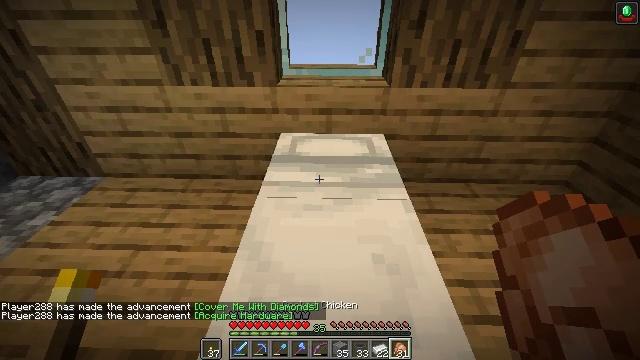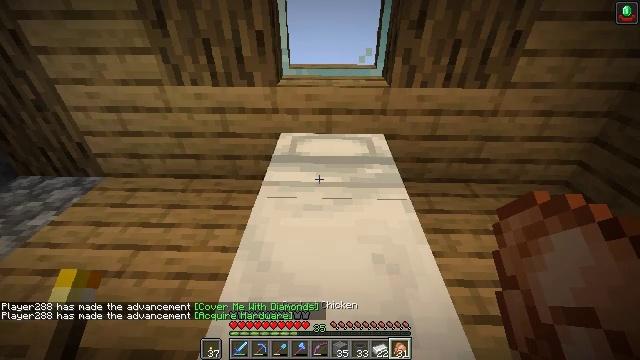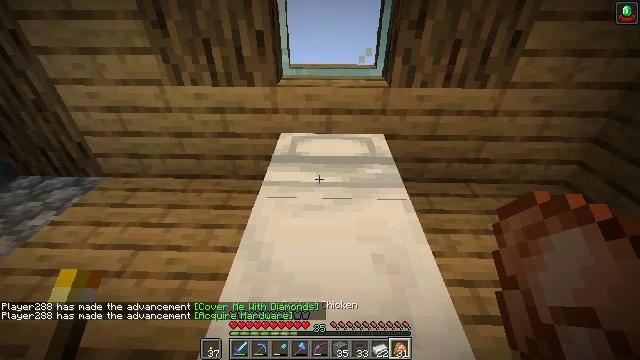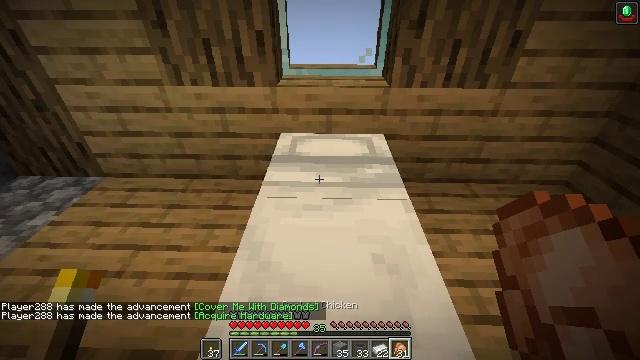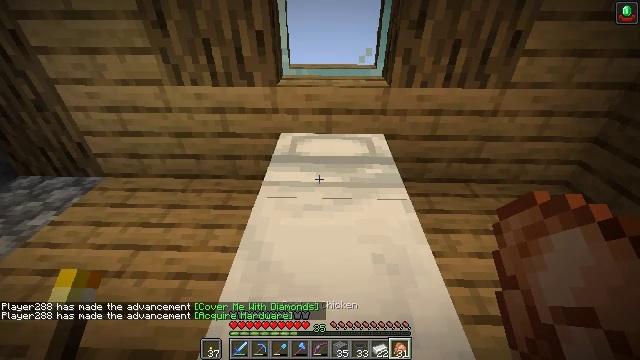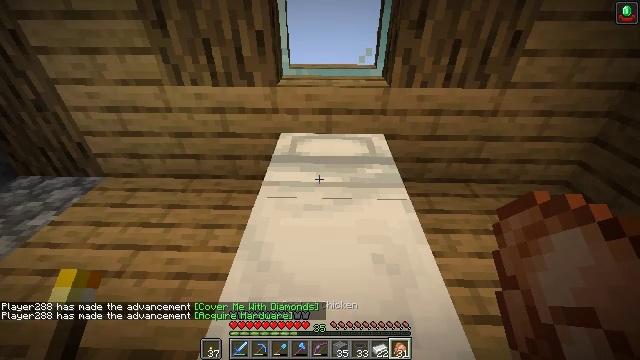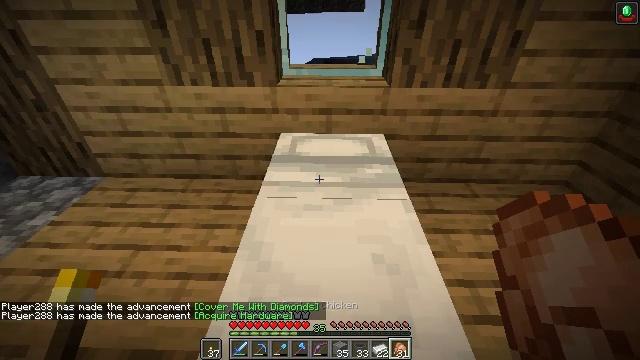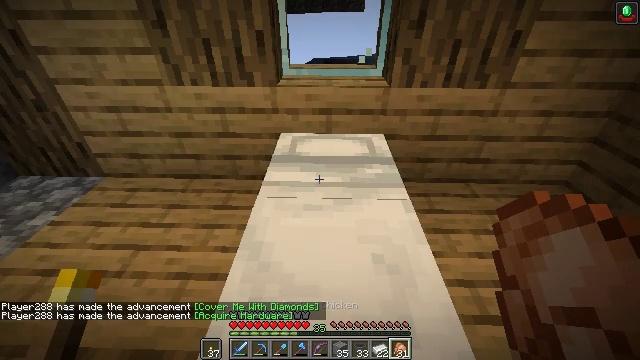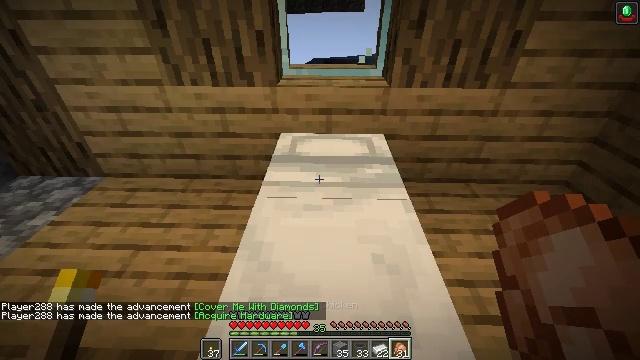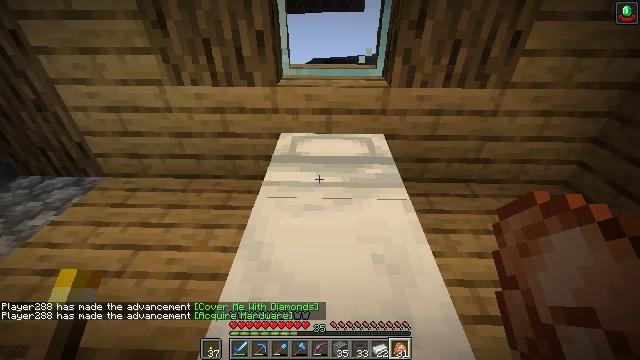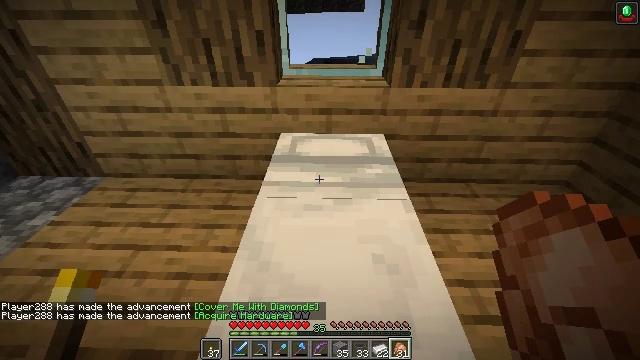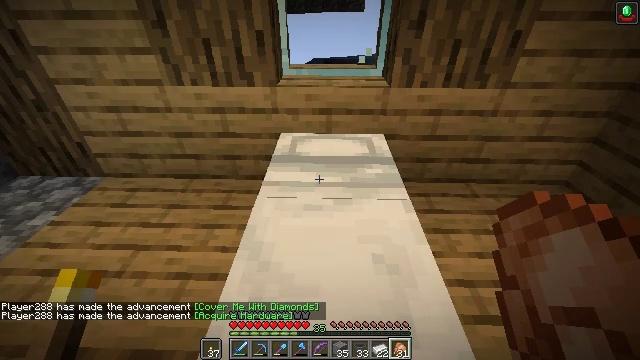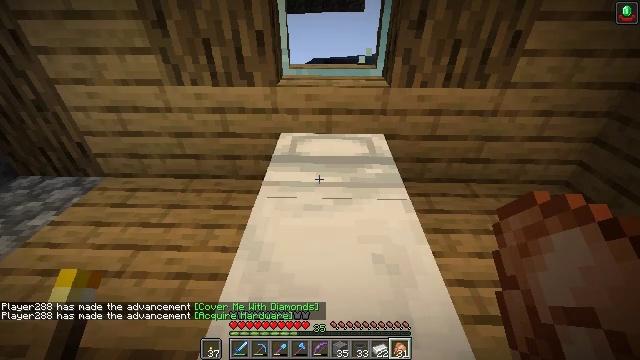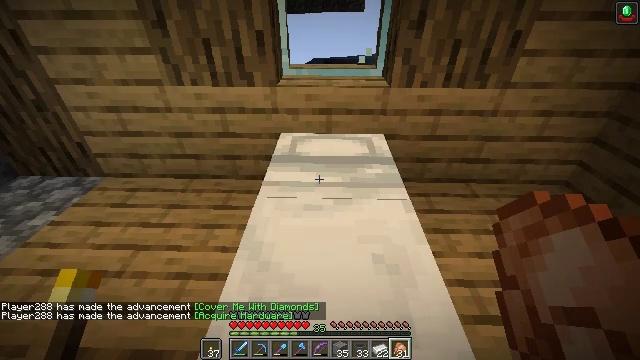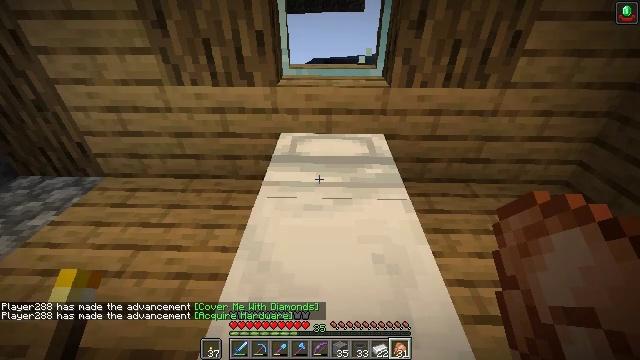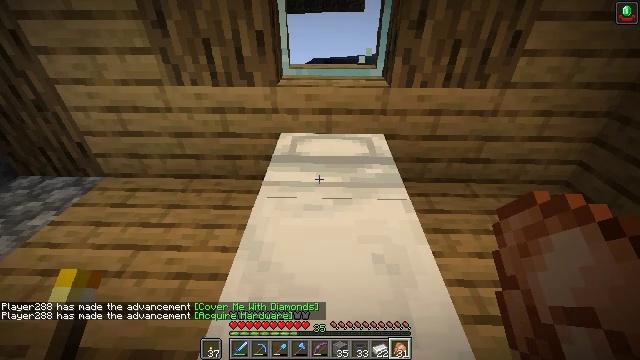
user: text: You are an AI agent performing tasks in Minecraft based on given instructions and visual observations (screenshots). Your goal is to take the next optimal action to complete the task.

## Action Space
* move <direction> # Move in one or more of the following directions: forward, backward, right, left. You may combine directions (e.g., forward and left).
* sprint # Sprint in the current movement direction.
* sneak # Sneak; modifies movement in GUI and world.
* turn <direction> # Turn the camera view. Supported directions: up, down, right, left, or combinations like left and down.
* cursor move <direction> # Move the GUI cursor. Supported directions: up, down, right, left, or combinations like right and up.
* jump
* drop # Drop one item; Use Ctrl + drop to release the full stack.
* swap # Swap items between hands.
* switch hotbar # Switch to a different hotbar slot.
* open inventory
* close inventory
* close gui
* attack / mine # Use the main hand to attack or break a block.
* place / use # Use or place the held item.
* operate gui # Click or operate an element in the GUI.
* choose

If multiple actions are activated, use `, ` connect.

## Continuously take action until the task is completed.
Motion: motion action
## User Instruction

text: Craft an emerald.
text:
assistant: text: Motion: no_op
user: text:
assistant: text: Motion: no_op
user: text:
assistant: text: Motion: no_op
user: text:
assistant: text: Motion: no_op
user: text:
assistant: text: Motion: no_op
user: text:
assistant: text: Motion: no_op
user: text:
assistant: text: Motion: no_op
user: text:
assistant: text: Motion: no_op
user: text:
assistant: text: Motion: no_op
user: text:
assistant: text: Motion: no_op
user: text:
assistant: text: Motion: no_op
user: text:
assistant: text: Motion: no_op
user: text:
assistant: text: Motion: no_op
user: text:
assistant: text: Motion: no_op
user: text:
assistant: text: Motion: no_op
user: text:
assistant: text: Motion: no_op
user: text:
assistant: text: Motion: no_op
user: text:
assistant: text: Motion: no_op
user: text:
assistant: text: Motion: no_op
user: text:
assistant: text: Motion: no_op
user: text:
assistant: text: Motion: no_op
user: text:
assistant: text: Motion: no_op
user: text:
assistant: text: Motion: no_op
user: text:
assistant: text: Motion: no_op
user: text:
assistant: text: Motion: no_op
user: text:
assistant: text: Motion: no_op
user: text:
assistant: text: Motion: no_op
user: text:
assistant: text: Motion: no_op
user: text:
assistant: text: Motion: no_op
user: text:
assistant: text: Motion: no_op